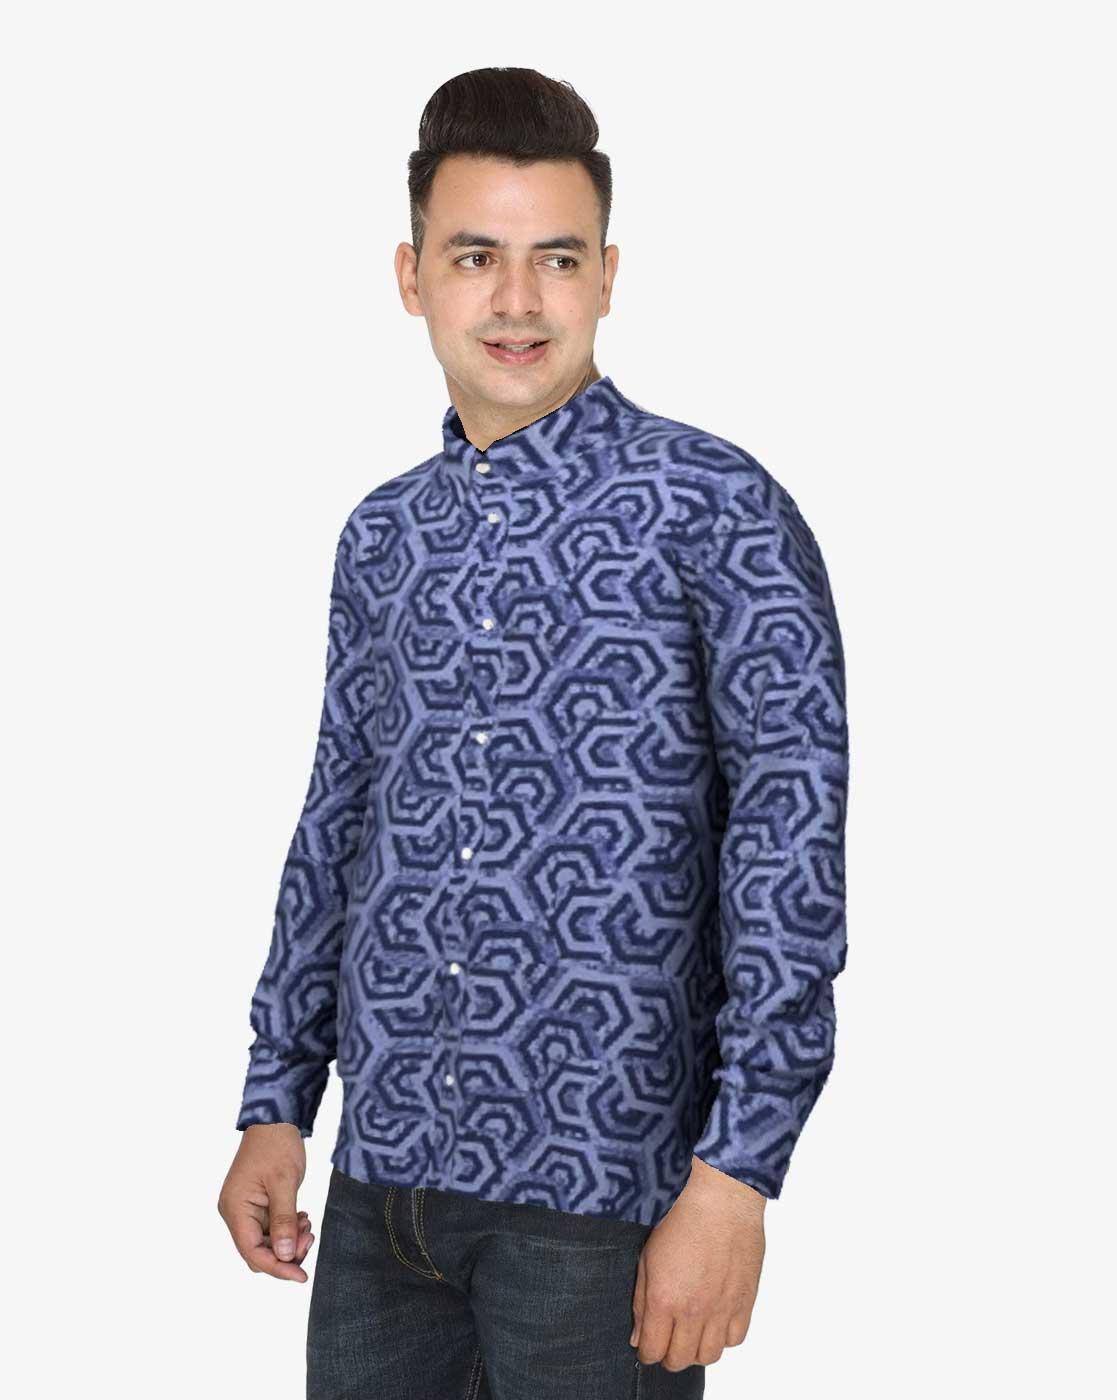
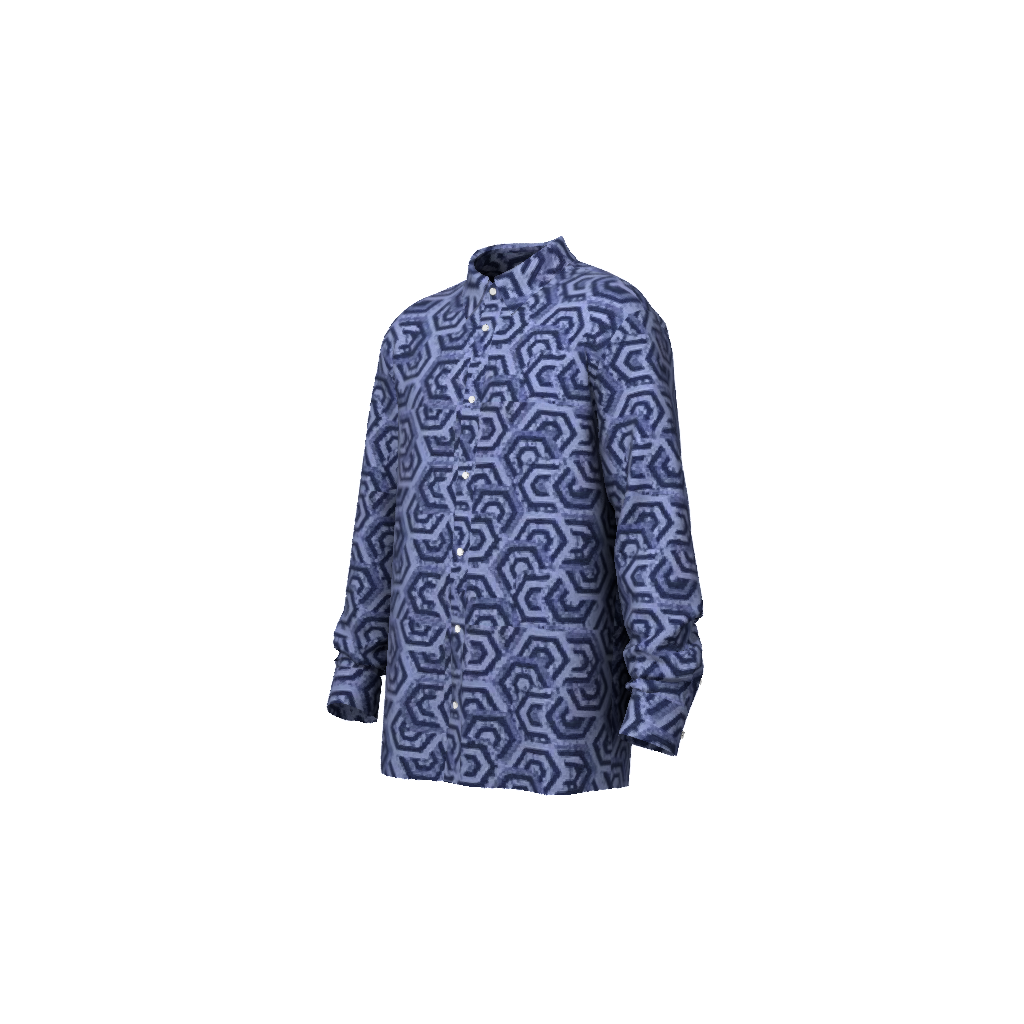
Clothing description: blue multi kalimba button up tee